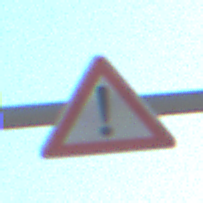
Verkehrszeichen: Gefahrenstelle
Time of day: MorningAfternoon
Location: Outdoor (Suburban)
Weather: PartlyCloudy
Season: NotSpecified
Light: Natural